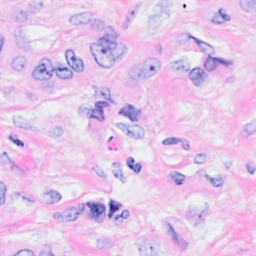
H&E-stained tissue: Breast